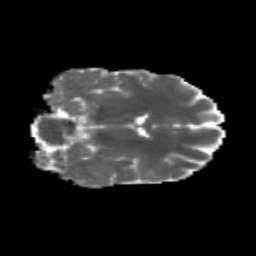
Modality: MD
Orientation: coronal
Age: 27
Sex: female
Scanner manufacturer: siemens
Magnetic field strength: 3 T
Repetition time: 3.5 s
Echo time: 0.113 s